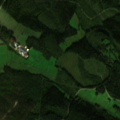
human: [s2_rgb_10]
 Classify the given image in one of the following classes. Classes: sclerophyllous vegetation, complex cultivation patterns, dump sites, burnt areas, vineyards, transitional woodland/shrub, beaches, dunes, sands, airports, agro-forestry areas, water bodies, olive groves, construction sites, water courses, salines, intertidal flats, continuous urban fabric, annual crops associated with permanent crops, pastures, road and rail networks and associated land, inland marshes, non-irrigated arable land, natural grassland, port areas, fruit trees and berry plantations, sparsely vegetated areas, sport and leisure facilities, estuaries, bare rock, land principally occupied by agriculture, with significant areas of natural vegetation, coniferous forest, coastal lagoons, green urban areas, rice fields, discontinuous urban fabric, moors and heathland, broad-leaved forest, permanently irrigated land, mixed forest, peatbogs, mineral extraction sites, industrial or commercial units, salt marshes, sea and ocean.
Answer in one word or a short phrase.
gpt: non-irrigated arable land, coniferous forest, mixed forest, transitional woodland/shrub